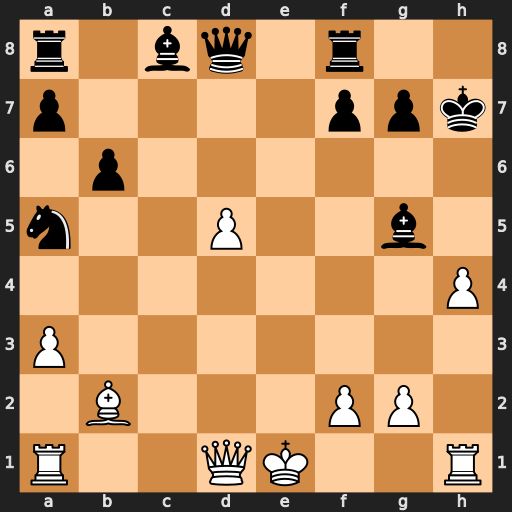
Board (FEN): r1bq1r2/p4ppk/1p6/n2P2b1/7P/P7/1B3PP1/R2QK2R
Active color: w
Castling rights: KQ
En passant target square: -
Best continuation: hxg5+ Kg8 Qh5